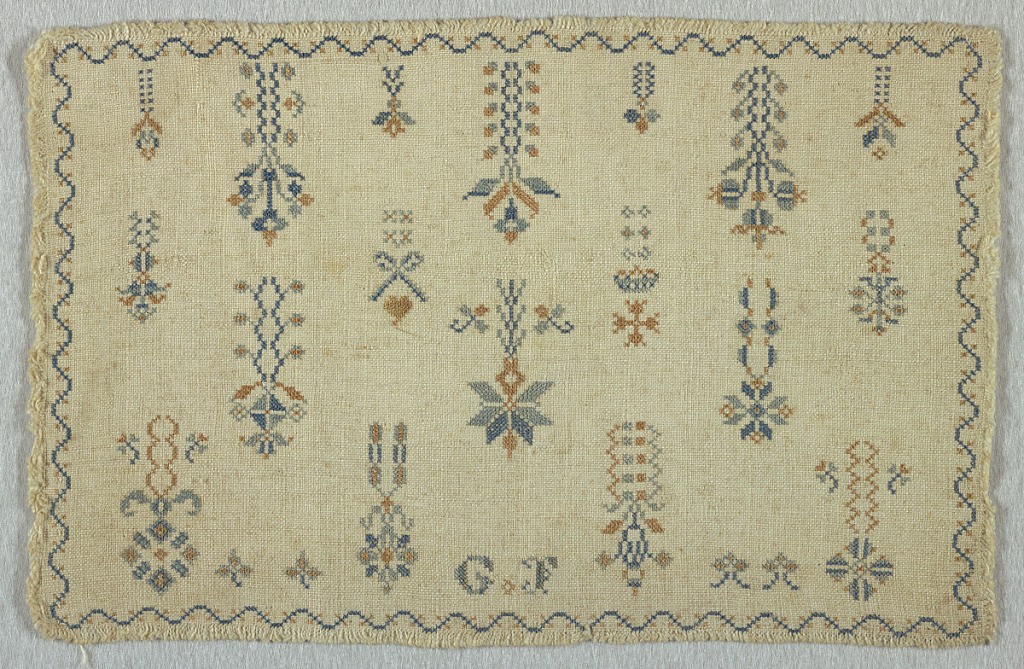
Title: Sampler
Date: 19th century
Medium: silk embroidery on linen foundation Technique: embroidered on plain weave foundation
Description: Rectangular piece of white linen embroidered primarily in blues and brown with neat rows of floral motifs, stars, hearts, a cross and crown, and the initials G.F.  With a narrow serpentine border.